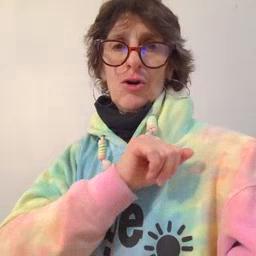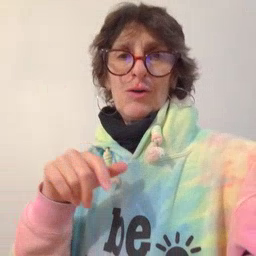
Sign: all